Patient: sex M, age 60
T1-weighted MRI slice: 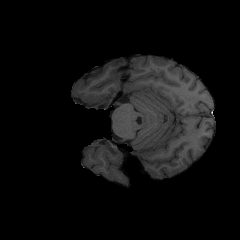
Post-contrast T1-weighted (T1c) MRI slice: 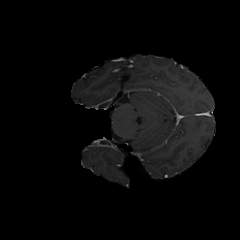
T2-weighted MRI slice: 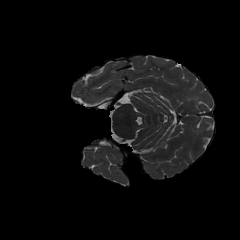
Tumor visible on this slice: no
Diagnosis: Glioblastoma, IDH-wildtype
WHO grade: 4